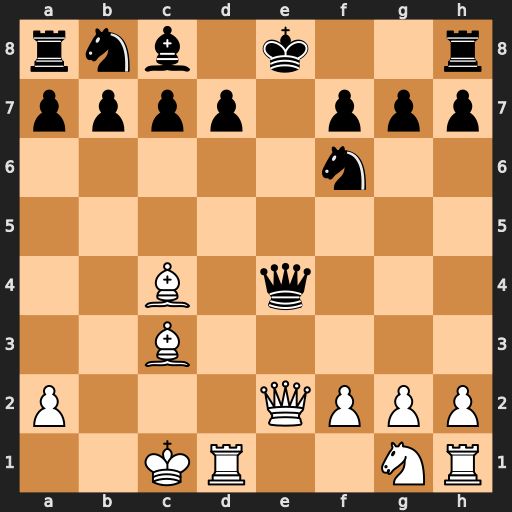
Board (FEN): rnb1k2r/pppp1ppp/5n2/8/2B1q3/2B5/P3QPPP/2KR2NR
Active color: w
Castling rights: kq
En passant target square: -
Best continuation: Qxe4+ Nxe4 Re1 O-O Rxe4